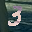
Label: 3